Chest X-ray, PA view. Patient: 54 years old, sex F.
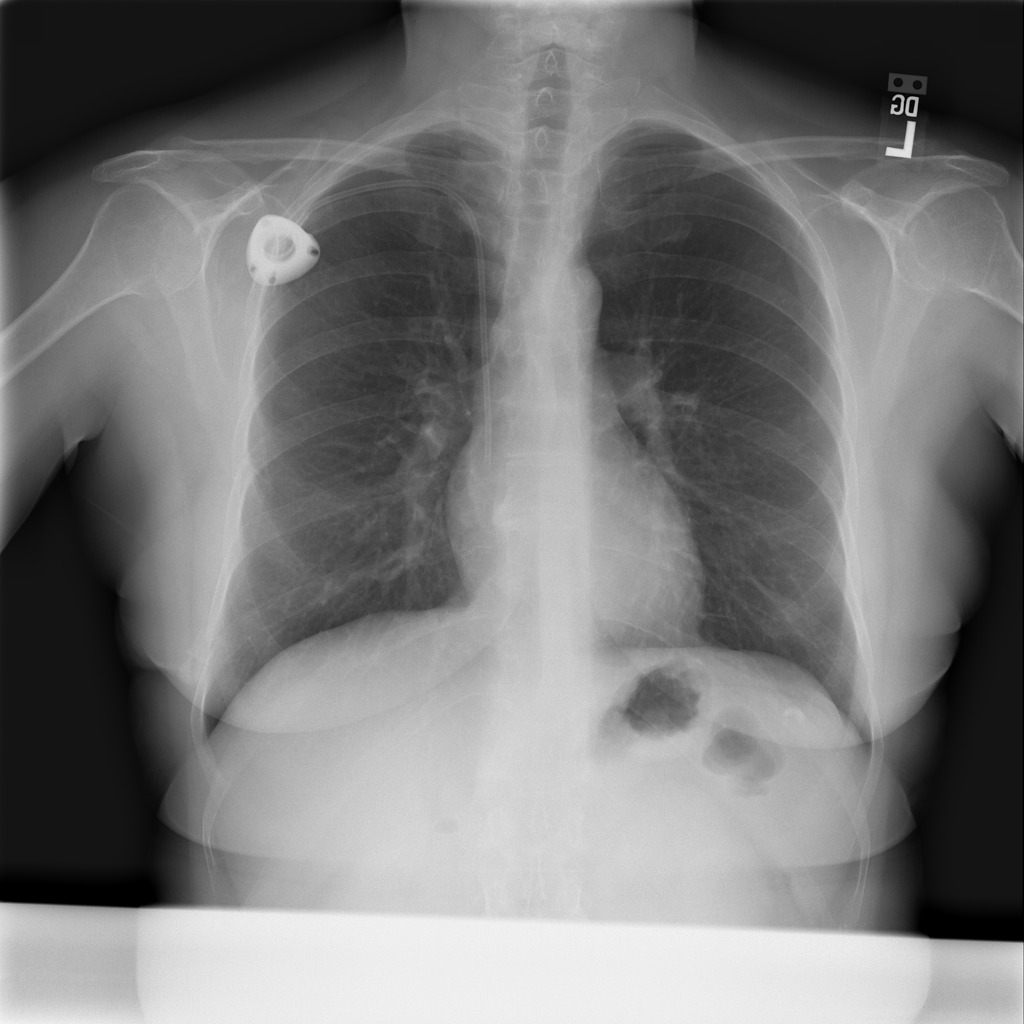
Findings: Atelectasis